Question: I am making a 2-player game which is supposed to look like:

In the game, the shooters(green and blue, controlled by players) can shoot bullets at each other.
If the bullet
1. collides with the wall(grey), it gets destroyed.
2. hits the shooter, it loses health(shooter).
The game is (supposed to be) turn-based and ends when a player reaches '0' health.
1. The barrel of my shooters is not updating/rotating.
2. Is there a better way to detect if a(ny) key is pressed.
* Shooter,Bullet,Wall are classes
(comment if any function that would be useful in answering is not mentioned)
'''
import math,random,pygame
def event_handle(event,turn):
if turn == 1:
c_s = p1
elif turn == 2:
c_s = p2
else:
return None
if event.type == pygame.KEYDOWN:
key = pygame.key.get_pressed()
# next_pos
if key[pygame.K_q]:
c_s.next_x -= 1
if key[pygame.K_e]:
c_s.next_x += 1
# angle
if key[pygame.K_w]:
c_s.angle += radians(1)
if key[pygame.K_s]:
c_s.angle -= radians(1)
# power (speed)
if key[pygame.K_d]:
c_s.speed += 0.1
if key[pygame.K_a]:
c_s.speed -= 0.1
def draw_all(bullist,shooters,wall,surface):
# draw shooters
for shooter in shooters:
shooter.move()
shooter.draw(surface)
# draw bullets
for bullet in bullist:
bullet.gravity()
bullet.move()
bullet.collides(shooters,wall,bullist)
bullet.out(surface,bullist)
bullet.draw(surface)
# wall
wall.update()
wall.draw(surface)
pygame.draw.aaline(surface,(255,255,255),(0,400),(640,400))
def angle(A,B,BC,theta):
C = [0,0]
alpha = math.atan2(A[1]-B[1] , A[0] -B[0] ) - theta
C[0] = int(round(B[0] + BC * math.cos(alpha),0))
C[1] = int(round(B[1] + BC * math.sin(alpha),0))
return C
class Shooter:
def __init__(self,pos,size,color,xmax,xmin):
self.pos = pos
self.size = size
self.rect = pygame.Rect(pos,size)
self.health = 100
self.color = color
self.angle = 0
self.speed = 0
self.max = xmax
self.min = xmin
self.next_x = pos[0]
self.color2 = []
for i in color:
i = i - 100
if i < 0:
i = 0
self.color2.append(i)
def draw(self,surface):
global C
pygame.draw.rect(surface,self.color,self.rect)
c = angle(self.rect.midleft,self.rect.center,
20,radians(self.angle))
if c != C and c != [95,392]:
print c
C = c
pygame.draw.line(surface,self.color2,self.rect.center,c,3)
## the other funcs or classes not needed
# globals
turn = 1
C = []
# pygame
(width, height) = (640, 480)
screen = pygame.display.set_mode((width, height))
pygame.display.set_caption('Shooter')
clock = pygame.time.Clock()
# game actors
shooters = []
bullets = []
p1 = Shooter((400,400),(30,-15),(255,0,0),0,0)
p2 = Shooter((100,400),(30,-15),(0,255,0),0,0)
shooters.extend([p1, p2])
wall = Wall(100)
running = True
while running:
for event in pygame.event.get():
if event.type == pygame.QUIT:
running = False
pygame.quit()
break
else: event_handle(event,turn)
if not running:
break
screen.fill((0,0,0))
# Game draw logic + Game logic
draw_all(bullets,shooters,wall,screen)
pygame.display.flip()
clock.tick(40)
'''
### What am I doing wrong?
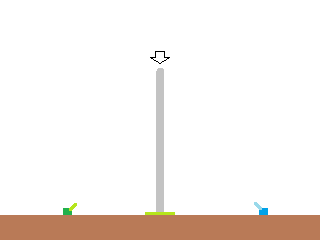
Answer: Your code actually works, but there are some problems. The barrels actually rotate, but only a very small amount on every key press.
Try and change your 'event_handle' function to this:
'''
def event_handle(turn):
if turn == 1:
c_s = p1
elif turn == 2:
c_s = p2
else:
return None
key = pygame.key.get_pressed()
# next_pos
if key[pygame.K_q]:
c_s.next_x -= 1
if key[pygame.K_e]:
c_s.next_x += 1
# angle
if key[pygame.K_w]:
c_s.angle += radians(10)
if key[pygame.K_s]:
c_s.angle -= radians(10)
# power (speed)
if key[pygame.K_d]:
c_s.speed += 0.1
if key[pygame.K_a]:
c_s.speed -= 0.1
'''
Since you are not interessed in the event type at all at this point, I removed the 'event' parameter and the 'if event.type == pygame.KEYDOWN:' check. This way, you can keep your keys pressed instead of being forced to hit the keys multiple times to rotate the barrels.
I also increased the value the barrels rotate from 'radians(1)' to 'radians(10)'. Otherwise, the change is too small to be visible (in a reasonable amount of time).
Also, you have to adjust your main loop to
'''
...
for event in pygame.event.get():
if event.type == pygame.QUIT:
running = False
pygame.quit()
break
if not running:
break
event_handle(turn)
...
'''
so 'event_handle' is called every iteration of the main loop.